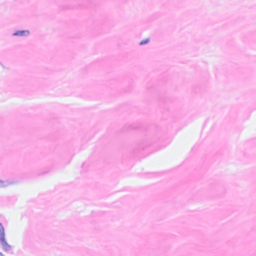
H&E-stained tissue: Breast